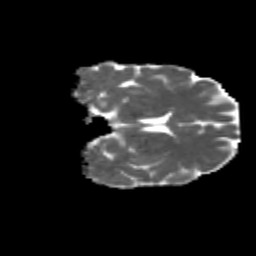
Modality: MD
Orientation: coronal
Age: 50
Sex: female
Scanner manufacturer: siemens
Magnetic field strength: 3 T
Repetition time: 4.71 s
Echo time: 0.0906 s